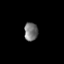
Tissue: skin
Cell type: Epithelial cells
Senescence score: 0.2841
Nuclear area (px): 246
Mean DAPI intensity: 117.041